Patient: sex F, age 69
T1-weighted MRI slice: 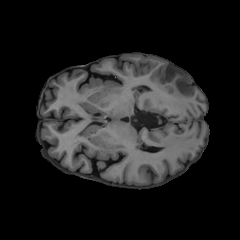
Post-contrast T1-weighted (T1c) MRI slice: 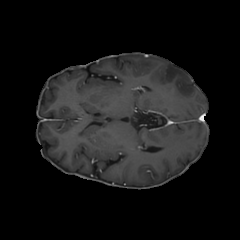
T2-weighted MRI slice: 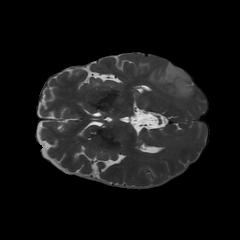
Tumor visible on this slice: yes
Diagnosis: Glioblastoma, IDH-wildtype
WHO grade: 4